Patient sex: M
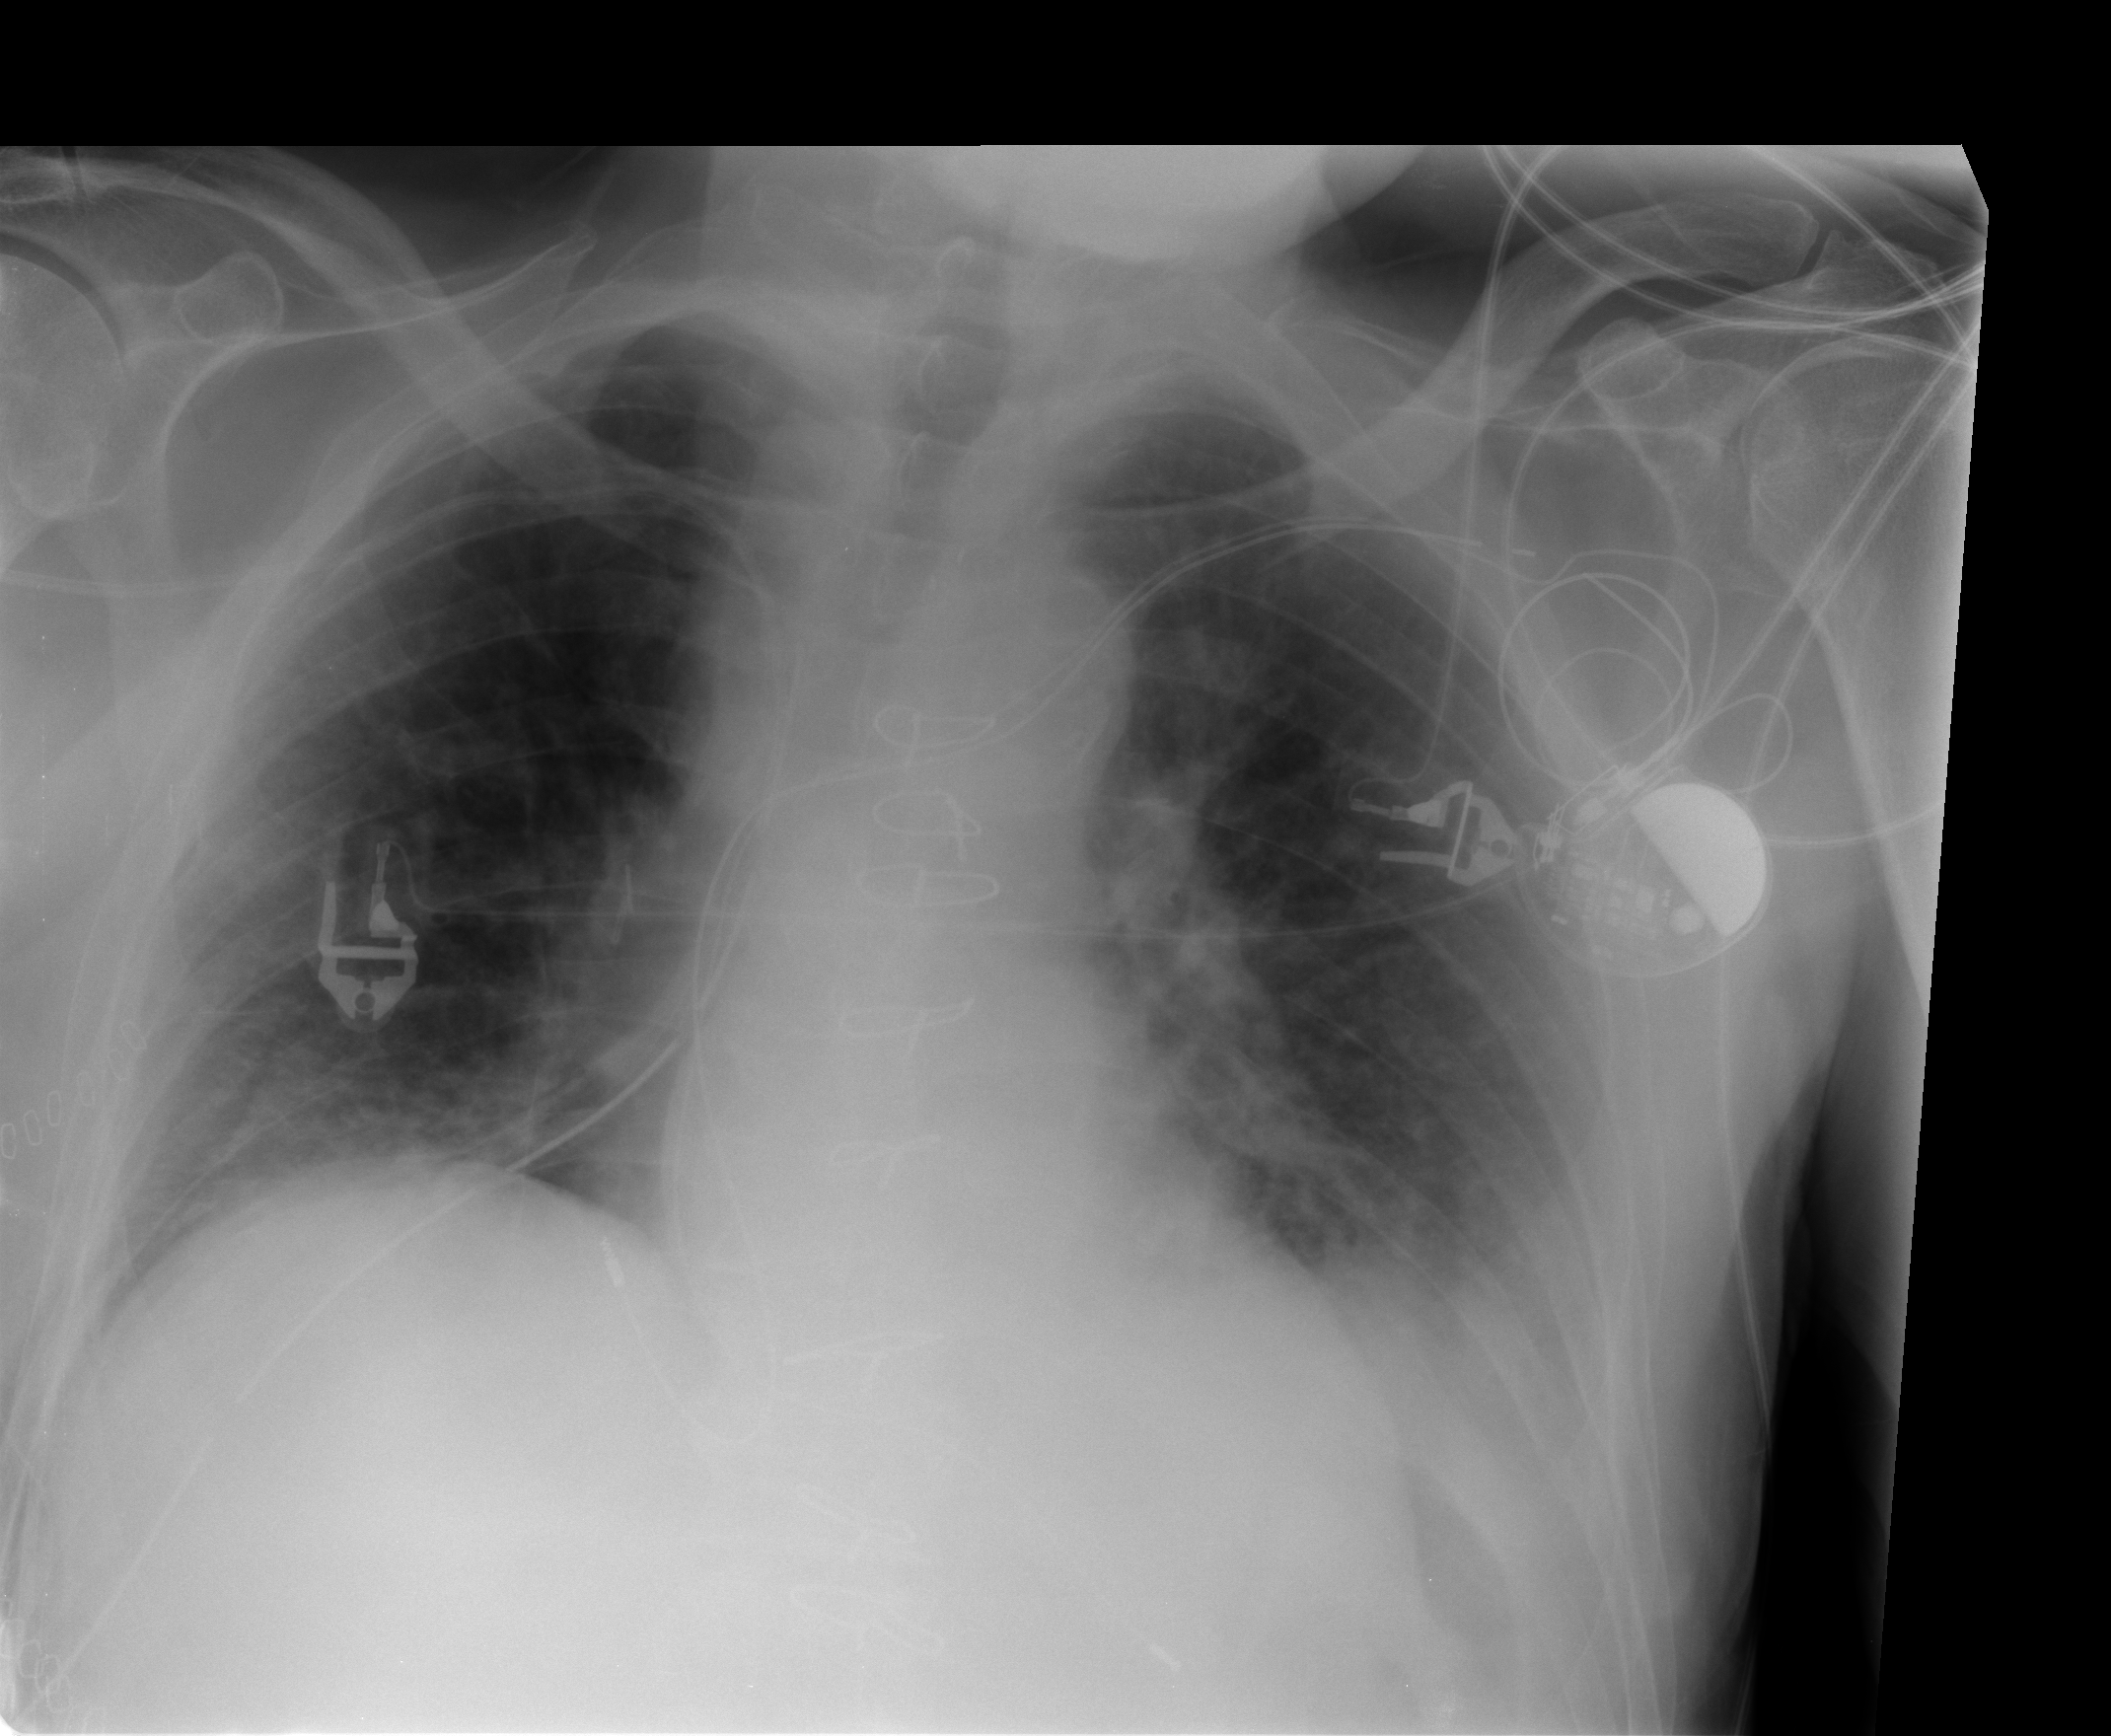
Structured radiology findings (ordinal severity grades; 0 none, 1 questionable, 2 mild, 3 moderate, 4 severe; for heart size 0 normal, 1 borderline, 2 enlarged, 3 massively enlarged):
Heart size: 0
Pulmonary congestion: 2
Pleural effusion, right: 0
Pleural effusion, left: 0
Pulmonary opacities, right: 0
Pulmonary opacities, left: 0
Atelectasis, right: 2
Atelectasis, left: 2